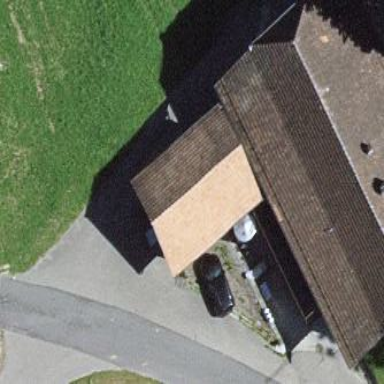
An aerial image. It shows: Barn.